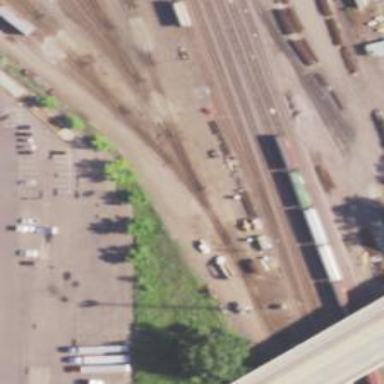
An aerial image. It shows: Railway yard in service.